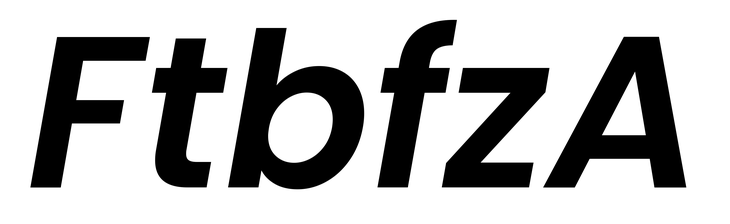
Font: Poppins-SemiBoldItalic